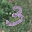
Label: 3